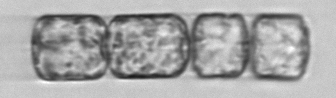
Label: Lauderia_annulata